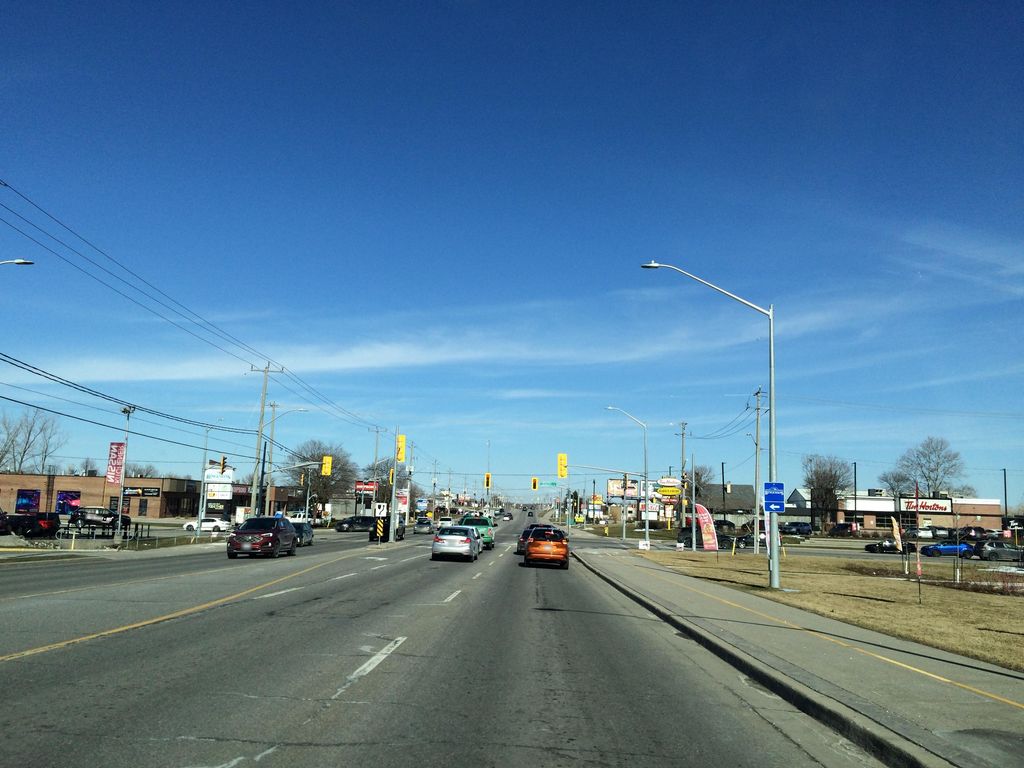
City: kitchener-waterloo